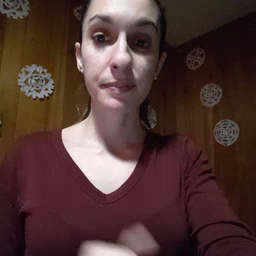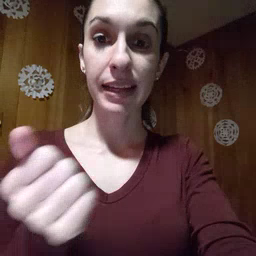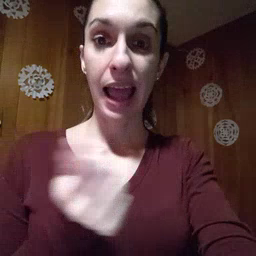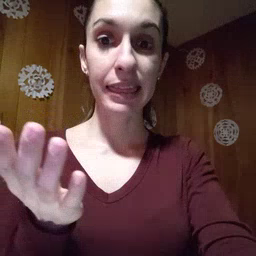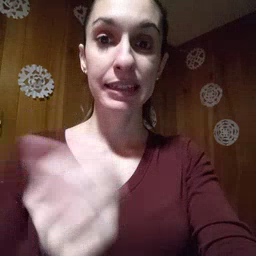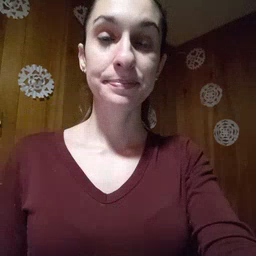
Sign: any